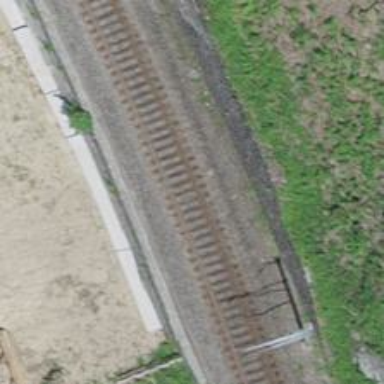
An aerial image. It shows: Single-track railway with electrified contact lines.